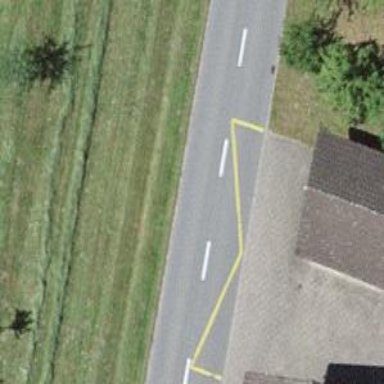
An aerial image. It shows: Bus stop with designated stop position for public transport.